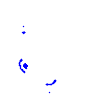
Particle: pion